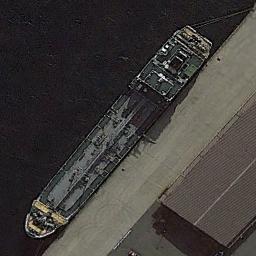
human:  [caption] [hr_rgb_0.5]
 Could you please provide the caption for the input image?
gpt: The cargo ship is docked at the dock and a building is on the bank .

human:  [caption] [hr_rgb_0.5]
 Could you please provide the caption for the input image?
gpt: There is a building beside the ship .

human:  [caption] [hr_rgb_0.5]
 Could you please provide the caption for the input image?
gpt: A light blue tanker docked by the dock .

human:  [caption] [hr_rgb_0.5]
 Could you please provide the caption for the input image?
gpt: There is a ship in the black water on the shore .

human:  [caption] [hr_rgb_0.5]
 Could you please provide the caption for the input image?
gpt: The ship is at the harbor with a brown building .